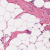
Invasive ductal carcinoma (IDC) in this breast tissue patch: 0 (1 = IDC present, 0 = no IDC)